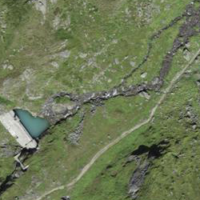
EUNIS habitat code: 26
Species observed at this site:
Dactylorhiza majalis
Capra ibex